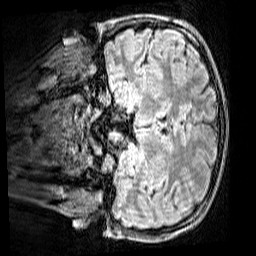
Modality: FLAIR
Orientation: coronal
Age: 9
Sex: male
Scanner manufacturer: siemens
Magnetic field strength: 3 T
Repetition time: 5 s
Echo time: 0.388 s